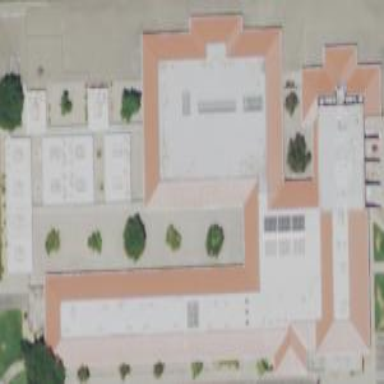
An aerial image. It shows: School building.